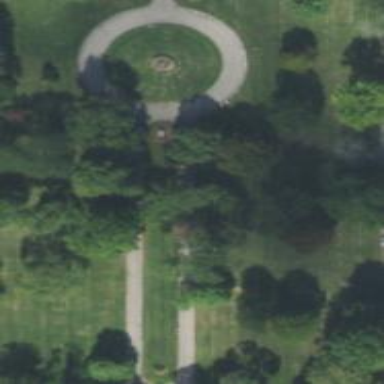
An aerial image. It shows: Cemetery.